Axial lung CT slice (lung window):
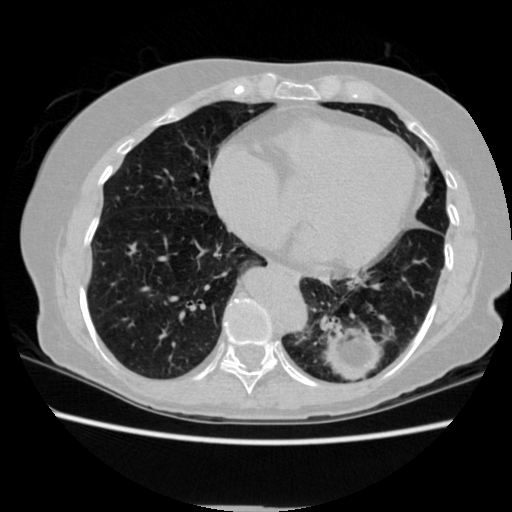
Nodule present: no